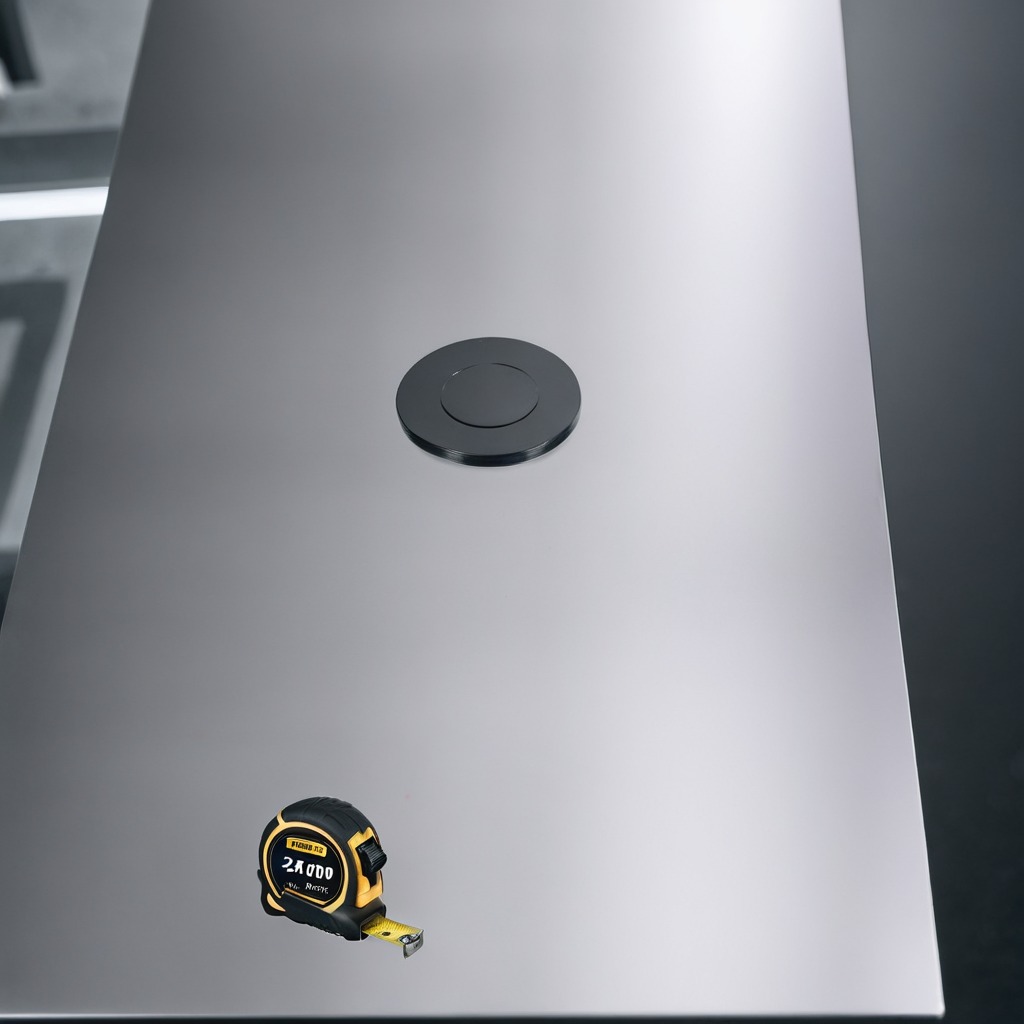
A measuring tape is lying on a stainless steel table in a high-end prototyping lab.